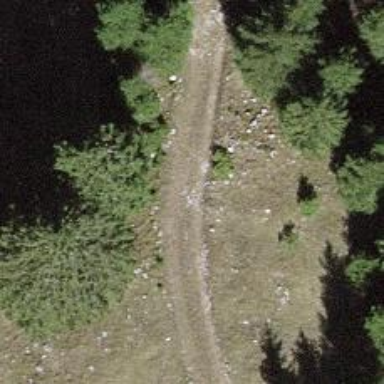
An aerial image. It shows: Track with very rough surface.